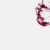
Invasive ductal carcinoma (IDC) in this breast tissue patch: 0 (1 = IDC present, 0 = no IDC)